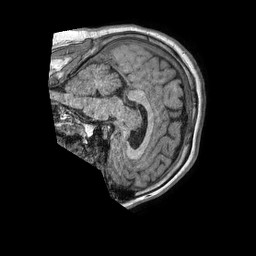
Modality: T1w
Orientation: sagittal
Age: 42
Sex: male
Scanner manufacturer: philips
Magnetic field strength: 1.5 T
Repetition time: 0.007795 s
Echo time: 0.00361 s